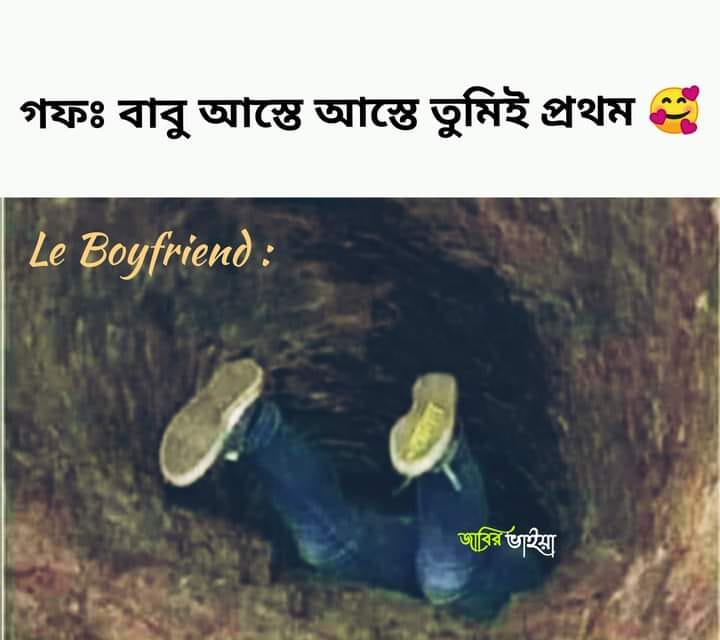
Caption: গফঃ বাবু আস্তে আস্তে তুমিই প্রথম   Le Boyfriend :
Label: hate